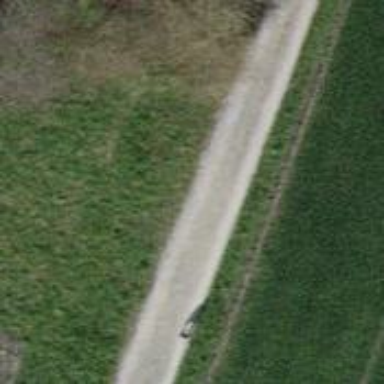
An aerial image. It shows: Track with fine gravel surface. The track type is grade 2.